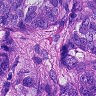
Metastatic tissue present: yes